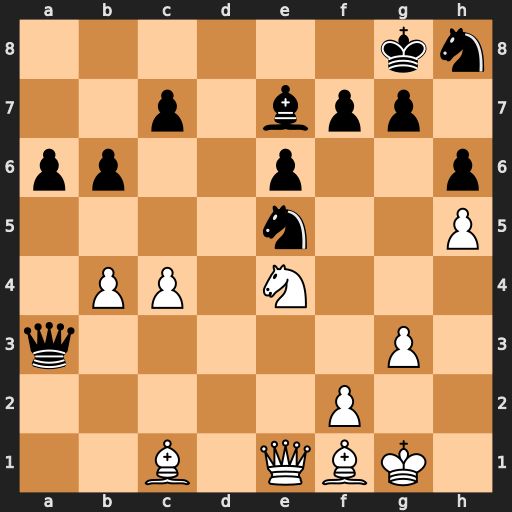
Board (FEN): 6kn/2p1bpp1/pp2p2p/4n2P/1PP1N3/q5P1/5P2/2B1QBK1
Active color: w
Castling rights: -
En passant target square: -
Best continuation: Bxa3 Nf3+ Kh1 Nxe1 b5 axb5 Bxe7